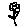
Label: flower